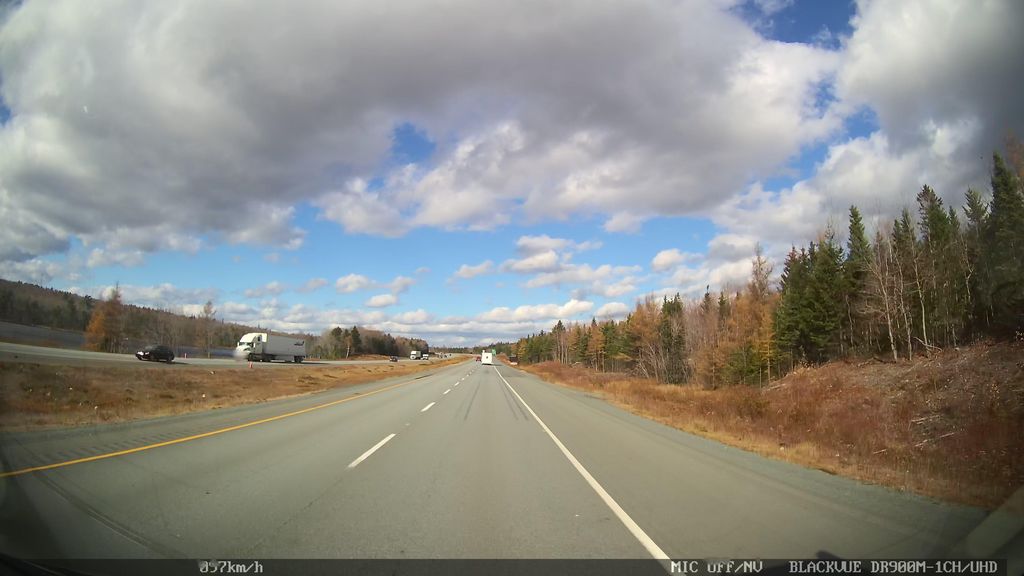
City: halifax